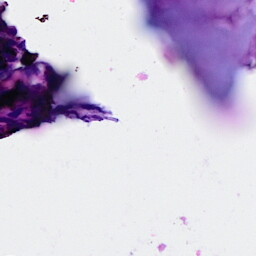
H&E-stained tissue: Breast